Question: We are showing a web view in our mobile app. When it is loaded in Samsung Galaxy S4, it shows a grey strip below the page.

We have tested in iPhone, Galaxy S3 etc. they load the web view correctly. Is this a problem in the Titanium web view or the remote web page?
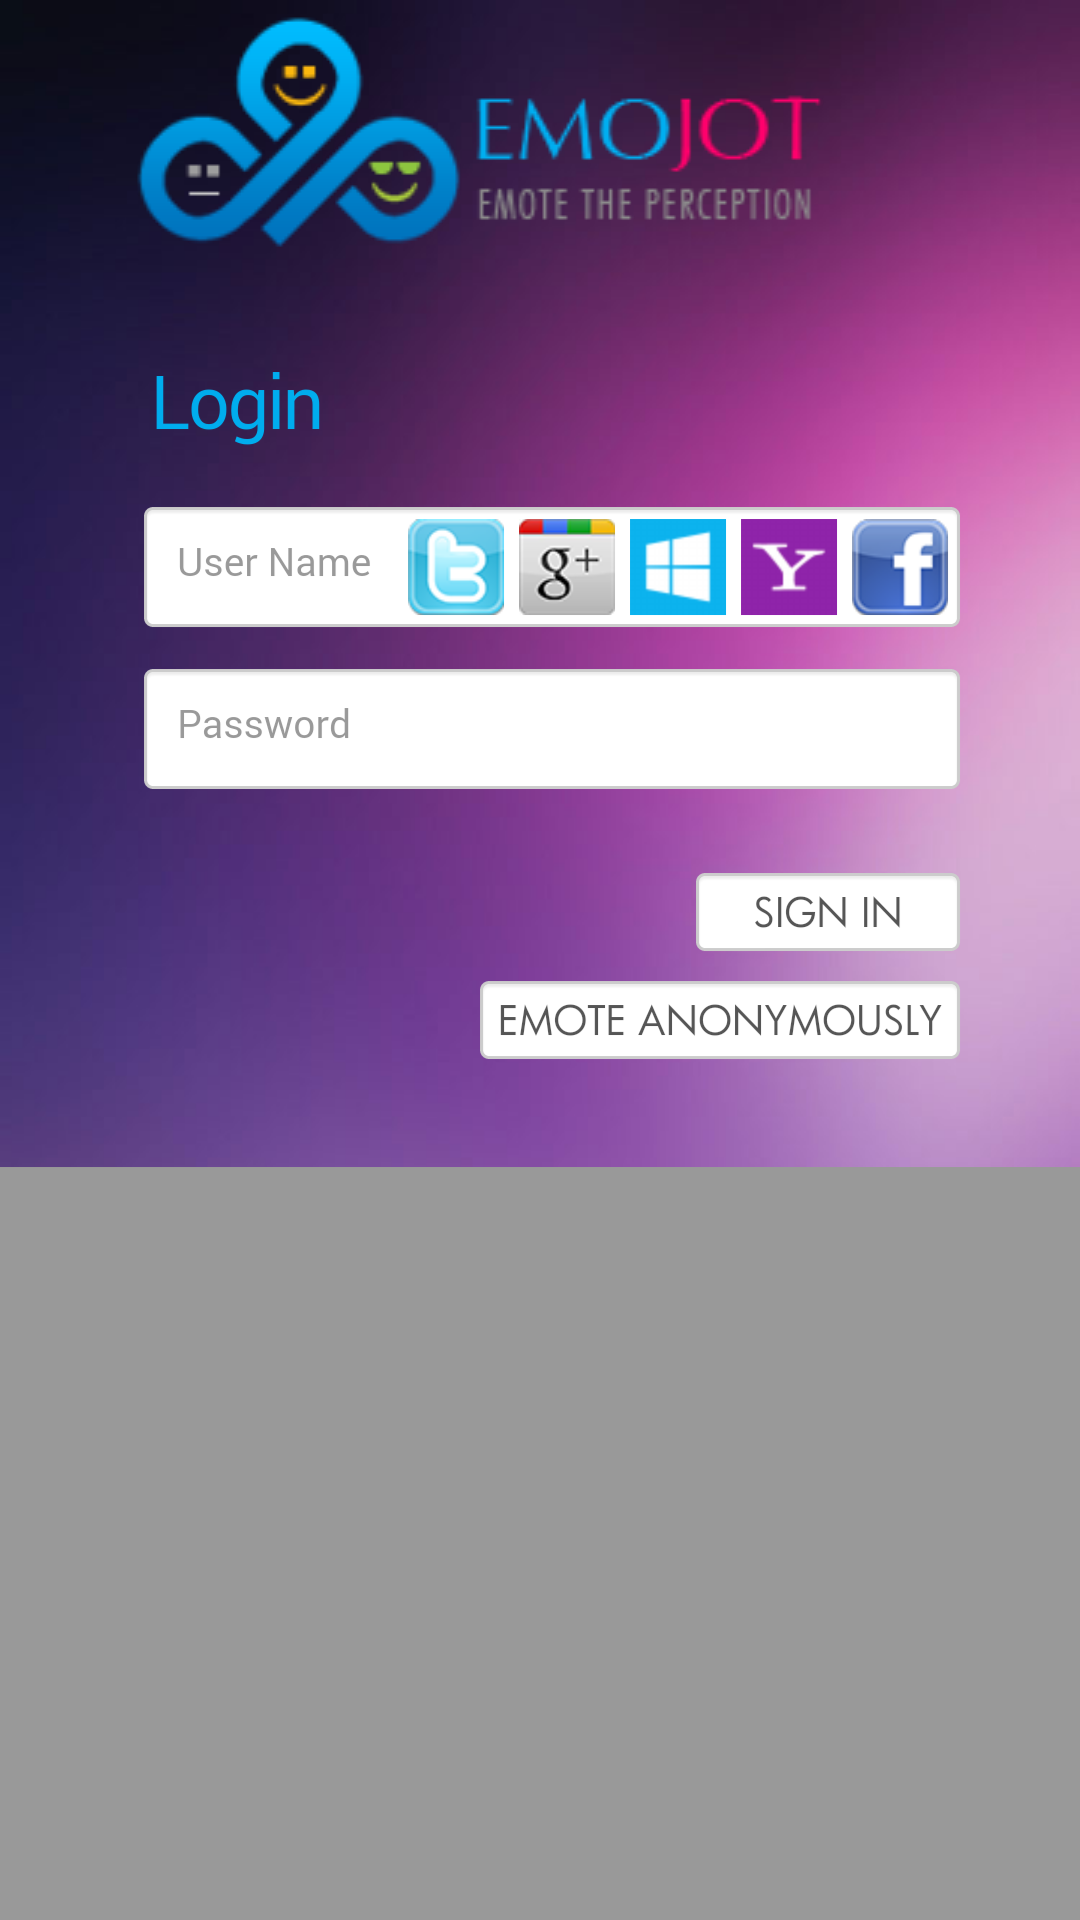
Answer: I am answering this for future reference for anyone.
This happens due to a change happened in 4.4.x version of Android. <URL> I think because of this reason, Titanium web view is fails to render HTML properly.
There are lot of issues related to this.
<URL>
<URL>
<URL>
I managed to fixed this by changing my web page according to the migration guide.